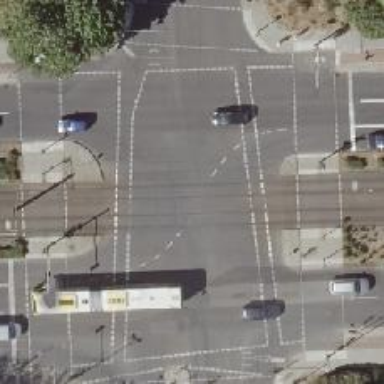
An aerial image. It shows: Tram level crossing on railway.